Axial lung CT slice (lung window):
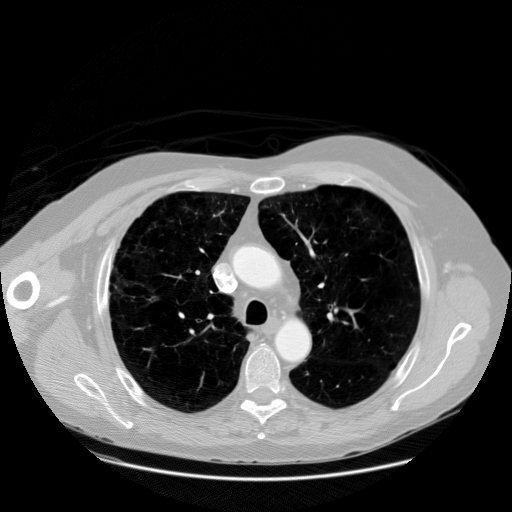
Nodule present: no